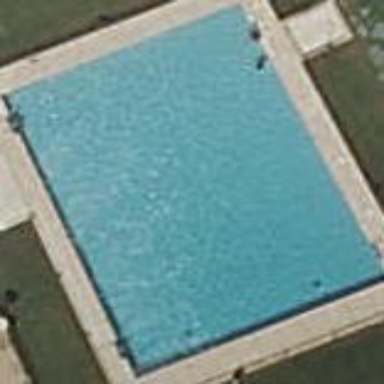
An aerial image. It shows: Swimming pool located in leisure land.